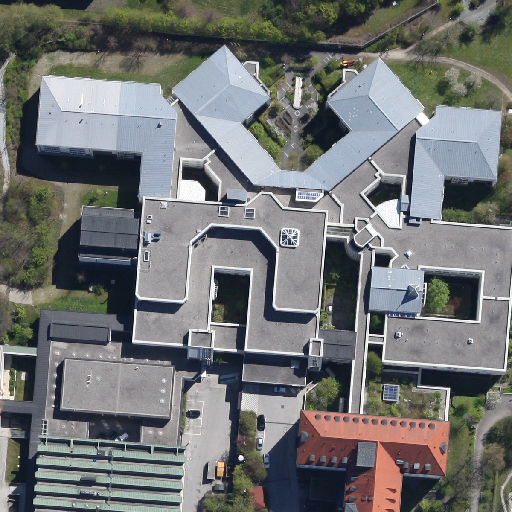
Referring expression: tree surrounded by building